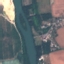
Land use / land cover class: River